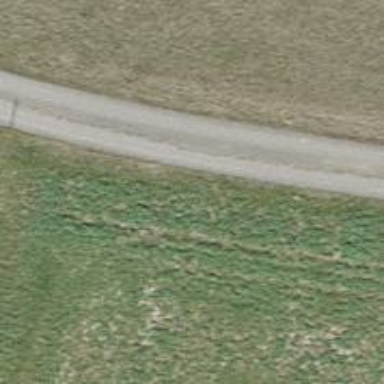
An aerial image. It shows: Unclassified paved road with grade 1 track type.